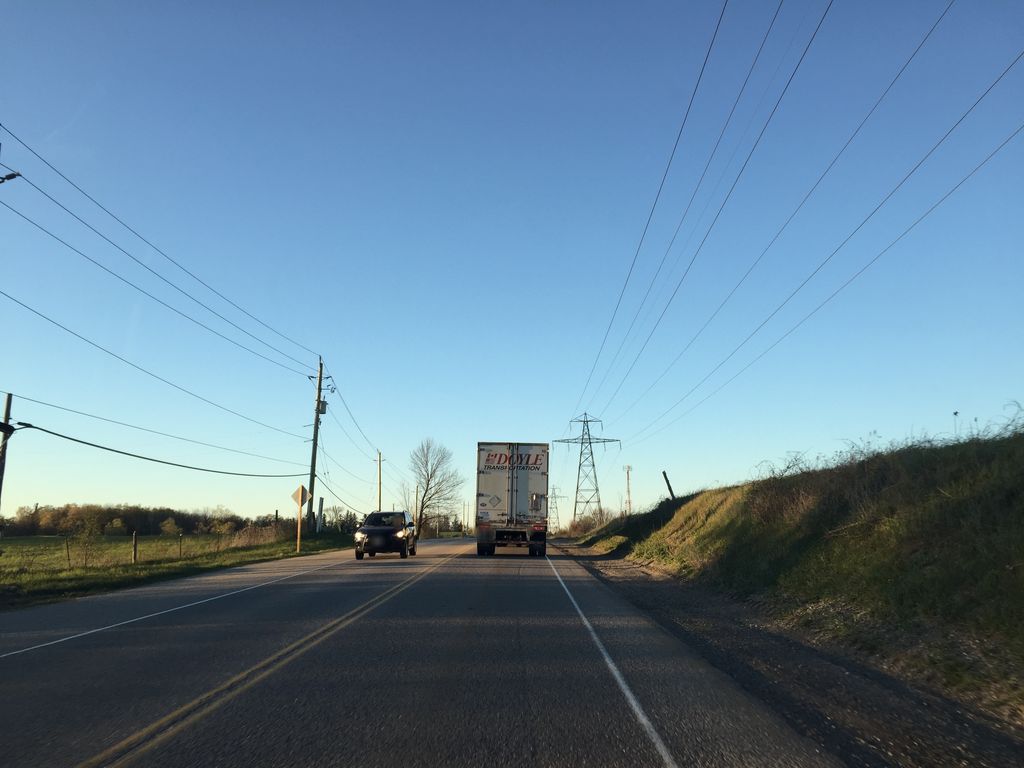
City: kitchener-waterloo